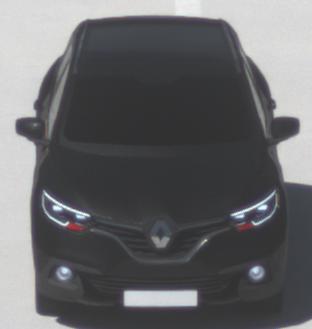
Make: Renault
Model: Kadjar ENERGY TCe 130
Detailed model: Kadjar
Model produced from: 2015/05
Model produced until: 2018/08
Doors: 5
Color: black
Road condition: dry road
Daytime: midday
Contrast: high contrast